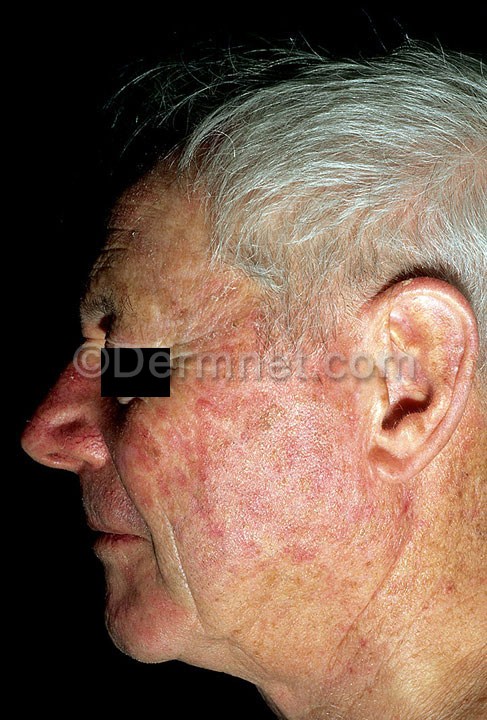
Disease: Actinic Keratosis Basal Cell Carcinoma and other Malignant Lesions